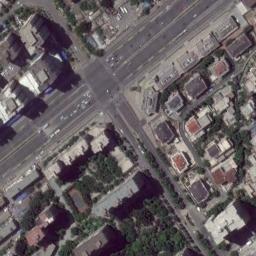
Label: intersection